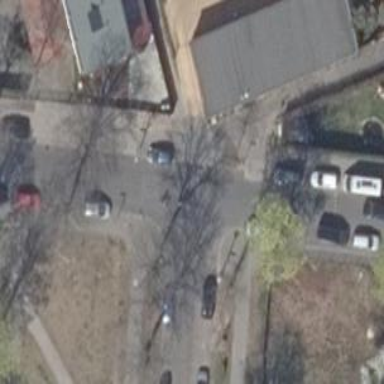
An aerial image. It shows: Driveway.